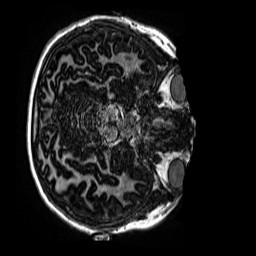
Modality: MP2RAGE
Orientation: axial
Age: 10
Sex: female
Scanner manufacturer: siemens
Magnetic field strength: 3 T
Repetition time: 4 s
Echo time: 0.00299 s